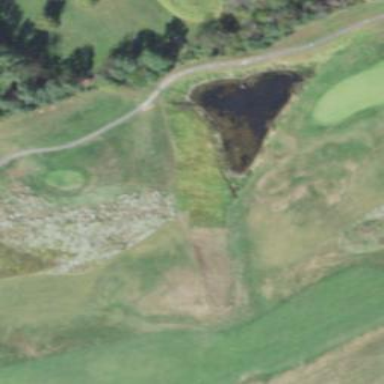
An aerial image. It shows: Golf course with lateral water hazard. The course features pitch on leisure land with natural water.